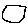
Label: hexagon